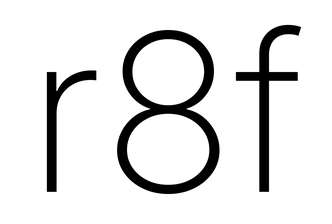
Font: Inter_ExtraLight